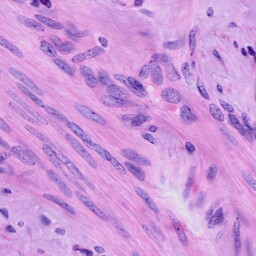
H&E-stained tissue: Cervix